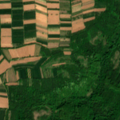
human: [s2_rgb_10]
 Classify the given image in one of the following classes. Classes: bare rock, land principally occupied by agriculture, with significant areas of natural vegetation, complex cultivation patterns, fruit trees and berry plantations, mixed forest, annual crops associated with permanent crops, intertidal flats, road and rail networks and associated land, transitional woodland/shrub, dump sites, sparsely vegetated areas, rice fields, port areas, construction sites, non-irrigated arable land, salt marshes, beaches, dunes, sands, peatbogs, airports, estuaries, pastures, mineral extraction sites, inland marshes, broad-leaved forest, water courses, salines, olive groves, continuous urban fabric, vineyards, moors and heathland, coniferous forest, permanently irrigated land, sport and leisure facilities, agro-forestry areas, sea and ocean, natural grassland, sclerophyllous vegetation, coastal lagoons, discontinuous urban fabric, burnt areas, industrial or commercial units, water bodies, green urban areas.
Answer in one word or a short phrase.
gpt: non-irrigated arable land, land principally occupied by agriculture, with significant areas of natural vegetation, broad-leaved forest